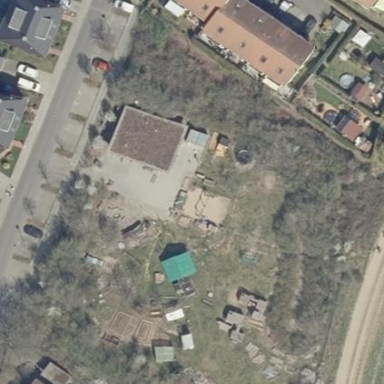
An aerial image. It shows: Playground area for leisure activities on the land.